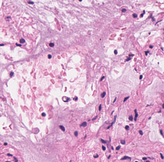
Tumor epithelial tissue: no
Tumor-associated stroma tissue: no
Normal tissue: yes